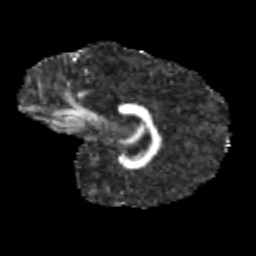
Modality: FA
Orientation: sagittal
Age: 9
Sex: female
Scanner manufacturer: siemens
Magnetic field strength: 3 T
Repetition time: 3.8 s
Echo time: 0.07 s